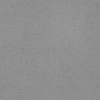
Label: dusty